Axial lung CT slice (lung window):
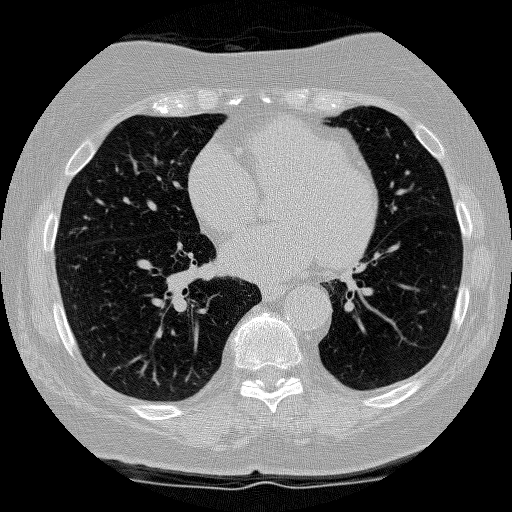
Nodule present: no